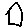
Label: house